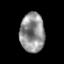
Tissue: prostate
Cell type: T cells
Senescence score: 0.3479
Nuclear area (px): 945
Mean DAPI intensity: 144.508